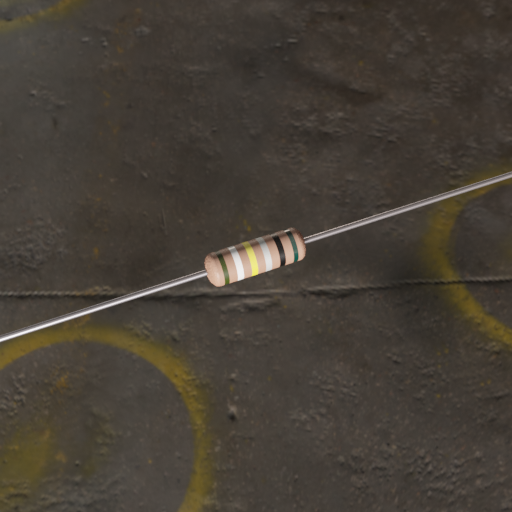
Resistor colour bands (in order): black, white, yellow, silver, black, black